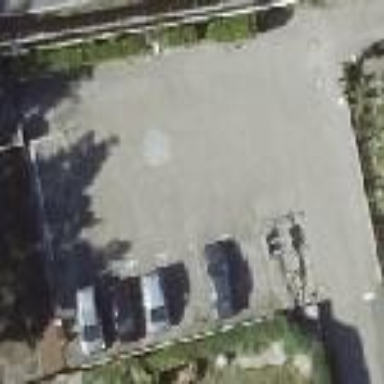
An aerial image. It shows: Parking area with surface.